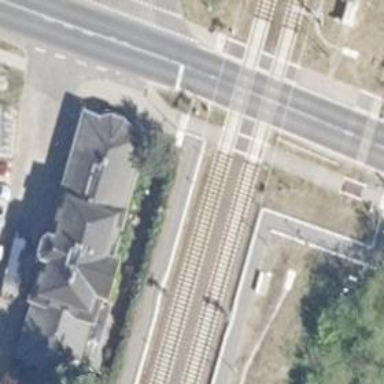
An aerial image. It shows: Railway crossing.